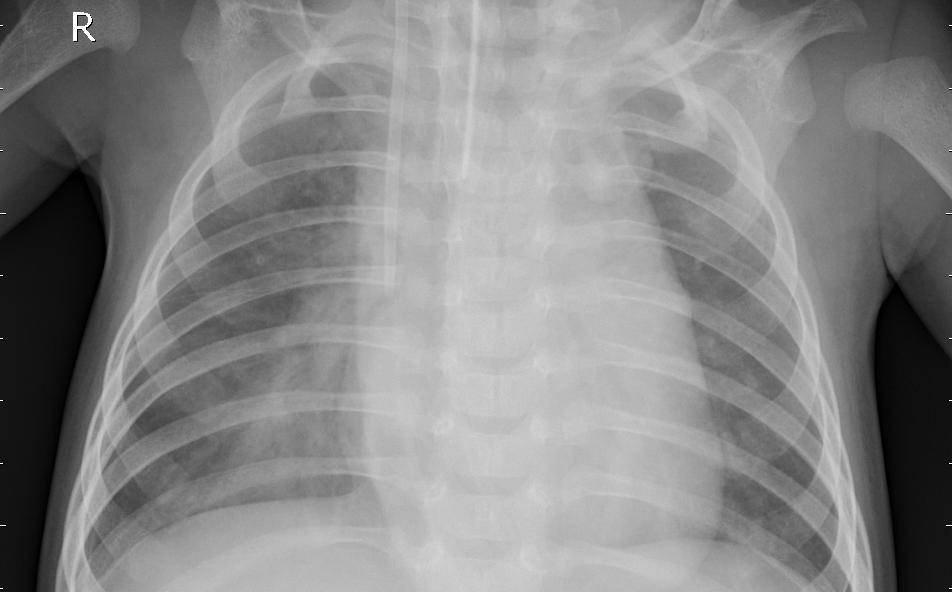
Diagnosis: PNEUMONIA